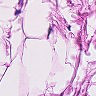
Metastatic tissue present: no